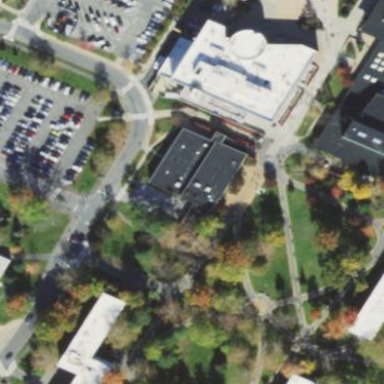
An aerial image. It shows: Theater building.